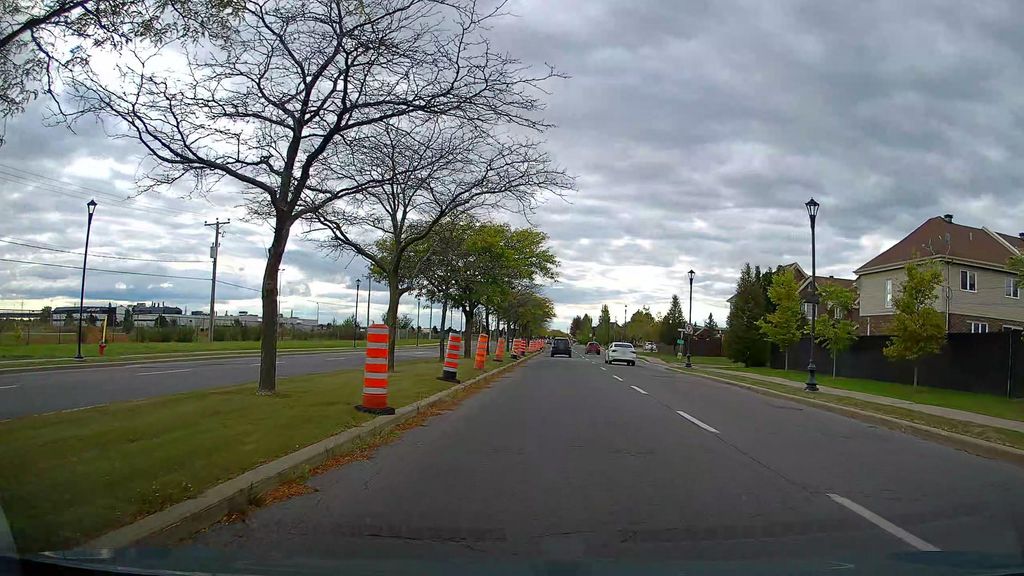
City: montreal